Question: I have a list of buttons and buttons with drop-down menu.
When I place my mouse over each button, it shows a brief description of the button at the bottom of the list (see example).
it is working only for first level buttons but not for drop-down list items.
, I would like to:
1. Show description (onmouseover) of each item on the RIGHT from the list, as shown in the image (not at the bottom, like it is now)
2. Show description (onmouseover) not just for first level buttons but also for items in the drop-down lists.
I would be very thankful for a working solution.

'''
.element-1,
.element-2,
.element-3 {
display: none;
}
.a-1:hover~.element-1 {
display: block;
}
.a-2:hover~.element-2 {
display: block;
}
.a-3:hover~.element-3 {
display: block;
}
'''
'''
<link href="https://maxcdn.bootstrapcdn.com/bootstrap/3.3.7/css/bootstrap.min.css" rel="stylesheet" />
<script src="https://ajax.googleapis.com/ajax/libs/jquery/3.3.1/jquery.min.js"></script>
<script src="https://maxcdn.bootstrapcdn.com/bootstrap/3.3.7/js/bootstrap.min.js"></script>
<p>
<font color="#909497">Drop-down Buttons list</font>
</p>
<div class="container" style="width: 350px; height: 22px;">
<button title="Description 1" class="a-1" id="menu1" onclick="window.open(&#39;http://link.com&#39;, &#39;_blank&#39;)" type="button" style="width: 268px; height: 68px;">Button 1</button>
<div align="left" class="dropdown" style="width: 333px; height: 34px;">
<button class="btn btn-default dropdown-toggle" id="menu1" aria-expanded="false" type="button" data-toggle="dropdown" style="width: 268px; height: 34px;">Drop-Down Button 1
<span class="caret"></span></button>
<ul title="Drop-down item 1 description" class="dropdown-menu" role="menu" aria-labelledby="menu1">
<li class="a-2" role="presentation">
<a tabindex="-1" class="a-2" href="https://link2.com/" target="_blank">Drop-down item 1</a></li>
<li title="Drop-down item 2 description" role="presentation">
<a tabindex="-1" role="menuitem" href="https://link3.com" target="_blank">Drop-down item 2</a></li>
</ul>
</div>
<div class="dropdown">
<button class="btn btn-default dropdown-toggle" id="menu1" type="button" data-toggle="dropdown" style="width: 268px; height: 34px;">Drop-Down Button 3
<span class="caret"></span></button>
<ul class="dropdown-menu" role="menu" aria-labelledby="menu1">
<li title="drop-down item 3 description" class="a-2" role="presentation">
<a tabindex="-1" role="menuitem" href="http://link6.com" target="_blank">Drop-down item 3 </a></li>
<li title="drop-down item 4 description" role="presentation">
<a tabindex="-1" role="menuitem" href="#">Drop-down item 4 </a></li>
<li title="drop-down item 5 description" role="presentation">
<a tabindex="-1" role="menuitem" href="#">Drop-down item 5 </a></li>
<li title="drop-down item 6 description" role="presentation">
<a tabindex="-1" role="menuitem" href="http://link.com" target="_blank">Drop-down item 6</a></li>
<li title="Drop-down item 7 description" role="presentation">
<a tabindex="-1" role="menuitem" href="#">Drop-down item 7</a></li>
</ul>
</div>
<button title="Button 4 description" class="a-2" id="menu1" onclick="window.open(&#39;http://link.com&#39;, &#39;_blank&#39;)" type="button" style="width: 268px; height: 34px;">Button 4</button><button title="Button 4 description" class="a-3" id="menu1"
onclick="window.open(&#39;http://link.com&#39;, &#39;_blank&#39;)" type="button" style="width: 268px; height: 34px;">Button 5 </button>&#160;&#160;&#160;&#160;&#160;&#160;
<div class="element-1" style="width: 350px;">
<img width="45" height="45" src="https://d2gg9evh47fn9z.cloudfront.net/800px_COLOURBOX2310920.jpg" data-themekey="#" alt="" />
<br/>Button 1 description</div>
<div class="element-2" style="width: 350px;">Button 4 description</div>
<div class="element-3" style="width: 350px;">Button 5 description</div>
</div>
'''
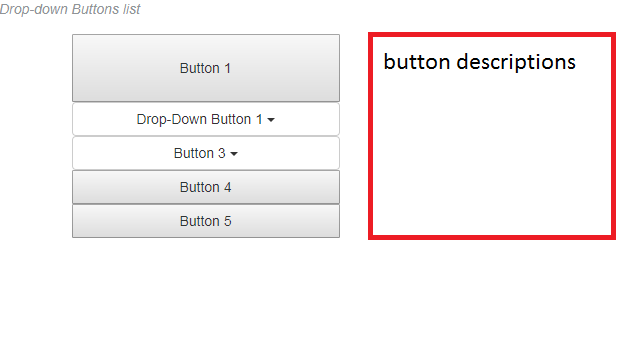
Answer: I've moved the description elements right after their buttons.
Then, I've added the class 'description' to easily target all the description 'div's,
and another one, 'descripted', to easily target all the buttons with description...
Add some CSS and here you go:
'''
.container {
/* Added for visibility */
background: #eee;
}
.description {
display: none;
/* The absolute positioning refers to the container. */
position: absolute;
transform: translate(100%, -100%);
}
.descripted:hover+.description {
display: block;
}
'''
'''
<link href="https://maxcdn.bootstrapcdn.com/bootstrap/3.3.7/css/bootstrap.min.css" rel="stylesheet" />
<script src="https://ajax.googleapis.com/ajax/libs/jquery/3.3.1/jquery.min.js"></script>
<script src="https://maxcdn.bootstrapcdn.com/bootstrap/3.3.7/js/bootstrap.min.js"></script>
<p>
<font color="#909497">Drop-down Buttons list</font>
</p>
<div class="container" style="width: 350px; height: 22px;">
<button title="Description 1" class="a-1 descripted" id="menu1" onclick="window.open(&#39;http://link.com&#39;, &#39;_blank&#39;)" type="button" style="width: 268px; height: 68px;">Button 1</button>
<div class="description" style="width: 350px;">
<img width="45" height="45" src="https://d2gg9evh47fn9z.cloudfront.net/800px_COLOURBOX2310920.jpg" data-themekey="#" alt="" />
<br/>Button 1 description
</div>
<div align="left" class="dropdown" style="width: 333px; height: 34px;">
<button class="btn btn-default dropdown-toggle descripted" id="menu1" aria-expanded="false" type="button" data-toggle="dropdown" style="width: 268px; height: 34px;">Drop-Down Button 1<span class="caret"></span></button>
<div class="description" style="width: 350px;">
<img width="45" height="45" src="https://d2gg9evh47fn9z.cloudfront.net/800px_COLOURBOX2310920.jpg" data-themekey="#" alt="" />
<br/>Drop-Down 1 description
</div>
<ul title="Drop-down item 1" class="dropdown-menu" role="menu" aria-labelledby="menu1">
<li class="a-2 descripted" role="presentation">
<a tabindex="-1" class="a-2" href="https://link2.com/" target="_blank">Drop-down item 1</a>
</li>
<div class="description" style="width: 350px;">
<img width="45" height="45" src="https://d2gg9evh47fn9z.cloudfront.net/800px_COLOURBOX2310920.jpg" data-themekey="#" alt="" />
<br/>Drop-Down item 1 description
</div>
<li class="descripted" title="Drop-down item 2" role="presentation">
<a tabindex="-1" role="menuitem" href="https://link3.com" target="_blank">Drop-down item 2</a>
</li>
<div class="description" style="width: 350px;">
<img width="45" height="45" src="https://d2gg9evh47fn9z.cloudfront.net/800px_COLOURBOX2310920.jpg" data-themekey="#" alt="" />
<br/>Drop-Down item 2 description
</div>
</ul>
</div>
<div class="dropdown">
<button class="btn btn-default dropdown-toggle" id="menu1" type="button" data-toggle="dropdown" style="width: 268px; height: 34px;">Drop-Down Button 3<span class="caret"></span>
</button>
<ul class="dropdown-menu" role="menu" aria-labelledby="menu1">
<li title="drop-down item 3 description" class="a-2" role="presentation">
<a tabindex="-1" role="menuitem" href="http://link6.com" target="_blank">Drop-down item 3 </a>
</li>
<li title="drop-down item 4 description" role="presentation">
<a tabindex="-1" role="menuitem" href="#">Drop-down item 4 </a>
</li>
<li title="drop-down item 5 description" role="presentation">
<a tabindex="-1" role="menuitem" href="#">Drop-down item 5 </a>
</li>
<li title="drop-down item 6 description" role="presentation">
<a tabindex="-1" role="menuitem" href="http://link.com" target="_blank">Drop-down item 6</a>
</li>
<li title="Drop-down item 7 description" role="presentation">
<a tabindex="-1" role="menuitem" href="#">Drop-down item 7</a>
</li>
</ul>
</div>
<button title="Button 4 description" class="a-2" id="menu1" onclick="window.open(&#39;http://link.com&#39;, &#39;_blank&#39;)" type="button" style="width: 268px; height: 34px;">Button 4</button><button title="Button 4 description" class="a-3" id="menu1"
onclick="window.open(&#39;http://link.com&#39;, &#39;_blank&#39;)" type="button" style="width: 268px; height: 34px;">Button 5 </button>&#160;&#160;&#160;&#160;&#160;&#160;
</div>
'''
I've done it only on the 2 first buttons, but you get the idea!
Feel free to comment if you want some modification.
Hope it helps!